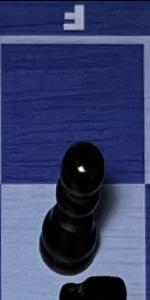
Label: Pawn_Black